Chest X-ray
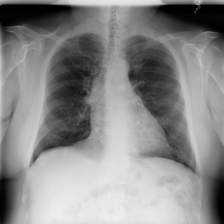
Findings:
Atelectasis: negative
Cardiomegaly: negative
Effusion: negative
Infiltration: negative
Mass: negative
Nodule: negative
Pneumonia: negative
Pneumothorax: negative
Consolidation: negative
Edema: negative
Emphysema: negative
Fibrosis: negative
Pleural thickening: negative
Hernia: negative